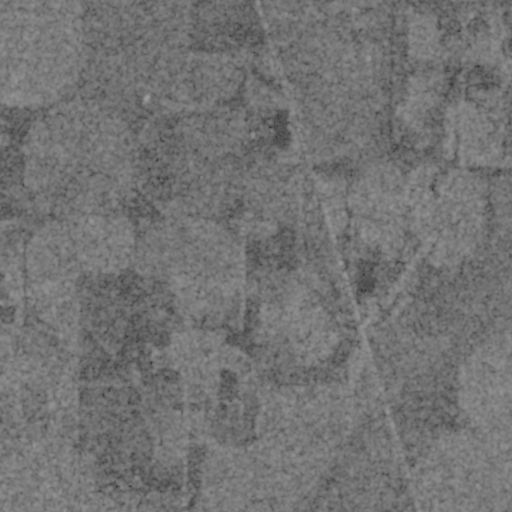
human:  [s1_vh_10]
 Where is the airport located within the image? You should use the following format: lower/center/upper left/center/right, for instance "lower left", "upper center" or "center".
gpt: The airport is located in the upper right of the image.
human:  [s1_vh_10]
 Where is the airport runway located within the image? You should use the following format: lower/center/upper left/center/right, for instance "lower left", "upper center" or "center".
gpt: The airport runway is located in the upper right of the image.
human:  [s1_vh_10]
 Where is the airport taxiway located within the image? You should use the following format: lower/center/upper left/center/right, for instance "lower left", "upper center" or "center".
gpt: The airport taxiway is located in the upper right of the image.
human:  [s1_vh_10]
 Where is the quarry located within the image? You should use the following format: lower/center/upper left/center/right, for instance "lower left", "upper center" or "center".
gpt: There is no quarry in the image.

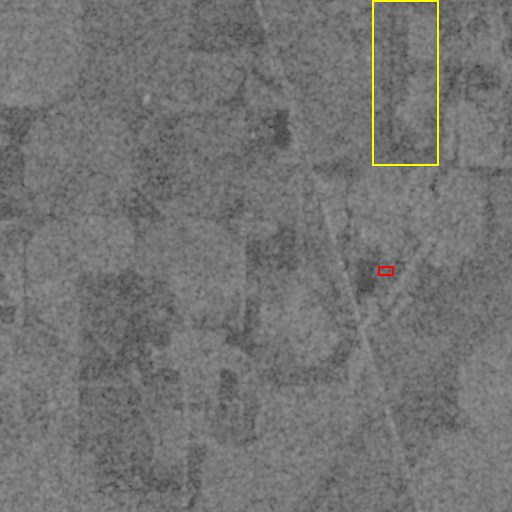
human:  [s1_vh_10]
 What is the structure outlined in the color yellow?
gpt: The structure outlined in yellow is an airport.
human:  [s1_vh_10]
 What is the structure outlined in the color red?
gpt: The structure outlined in red is a building.
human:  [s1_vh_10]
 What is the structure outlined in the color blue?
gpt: There is no blue outline.